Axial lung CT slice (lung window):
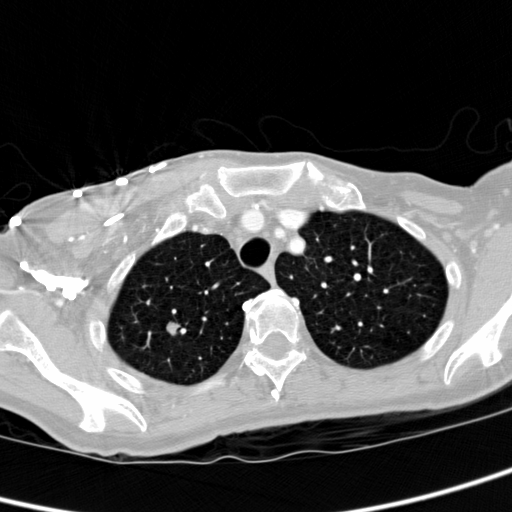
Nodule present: yes
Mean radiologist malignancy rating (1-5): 3.75